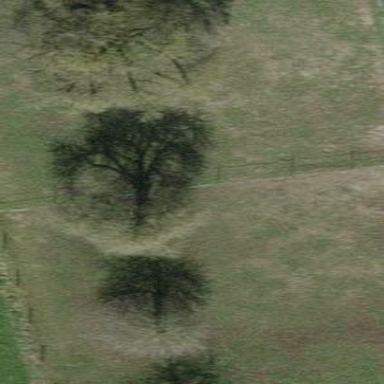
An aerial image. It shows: Orchard.